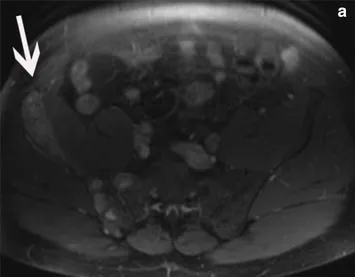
Imaging studies for 45-year-old patient ("Case 1") with pseudomyogenic hemangioendothelioma. A; Baseline fat saturated T1-weighted axial magnetic resonance image with intravenous contrast enhancement of the pelvis demonstrates multiple enhancing tumor foci in the right iliac bone (white arrow).
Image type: radiology (mri)